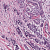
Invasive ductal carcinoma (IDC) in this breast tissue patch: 1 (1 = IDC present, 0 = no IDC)